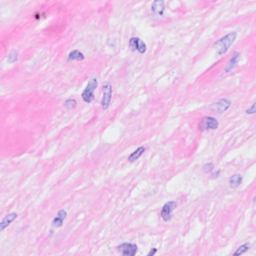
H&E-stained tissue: Breast